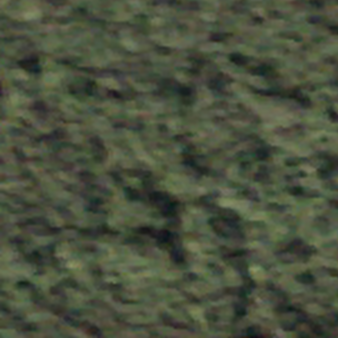
Label: other